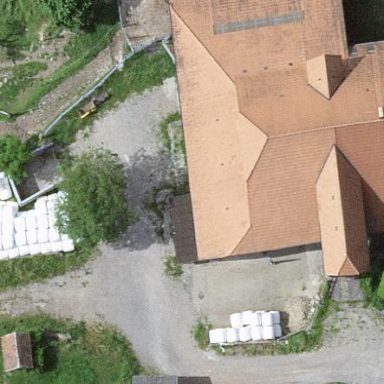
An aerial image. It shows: Farmyard area.